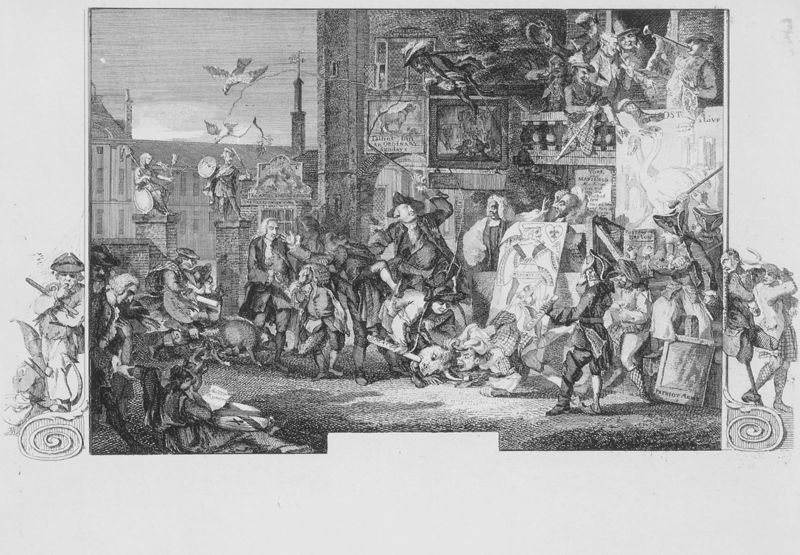
Titel: Untitled satire on Bute and Hogarth
Künstler: Paul Sandby
Institution: London, British Museum
Schlagwörter: vogel, menschen, stadt, frankreich, männer, straße, taube, vögel, kirche, figur, theater, turm, chaos, bilder, soldaten, karikatur, schild, kreuz, tauben, druck, revolution, schnecke, posaune, drachen